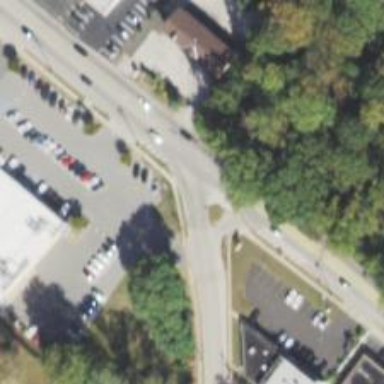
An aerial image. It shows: Unmarked road crossing.